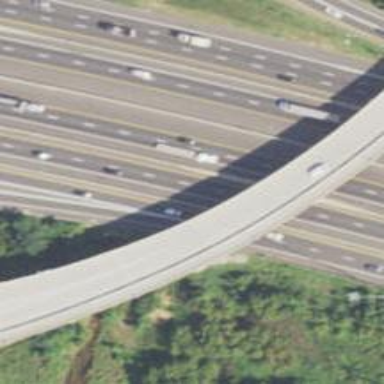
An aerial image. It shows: Motorway junction.